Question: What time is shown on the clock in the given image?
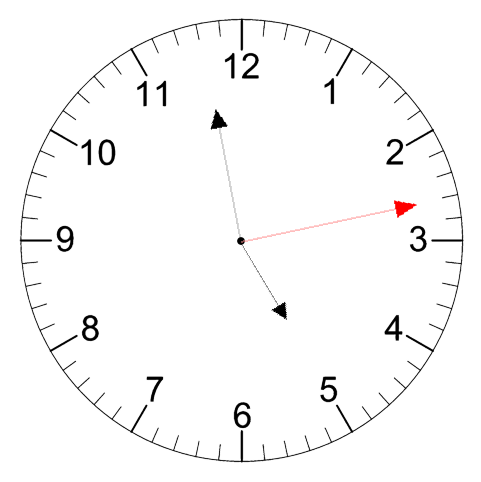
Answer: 04:58:13